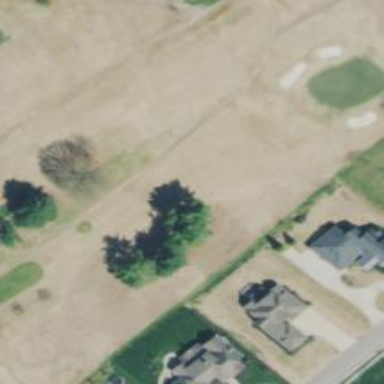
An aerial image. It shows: Golf fairway surrounded by grass.